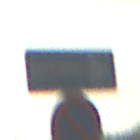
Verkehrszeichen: EinbahnstrasseRechtsweisend
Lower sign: EingeschraenktesHalteverbot
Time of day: SunriseSunset
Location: Outdoor (Suburban)
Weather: PartlyCloudy
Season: NotSpecified
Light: Natural